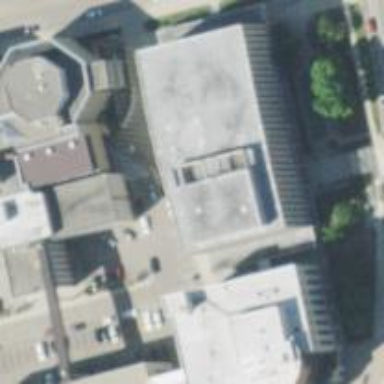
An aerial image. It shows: Public courthouse building.